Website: home-depot
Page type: account-selection
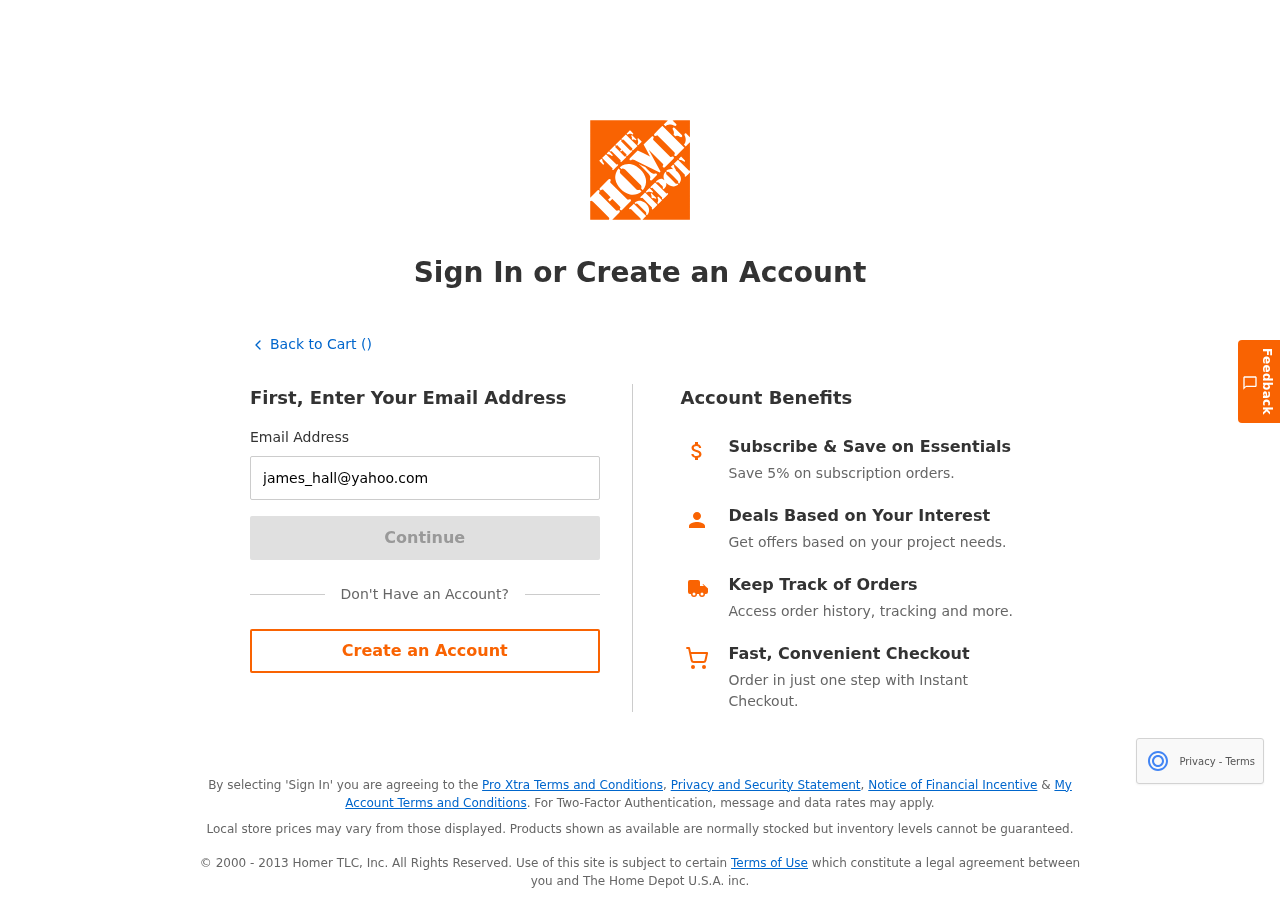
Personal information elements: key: PII_EMAIL
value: james_hall@yahoo.com